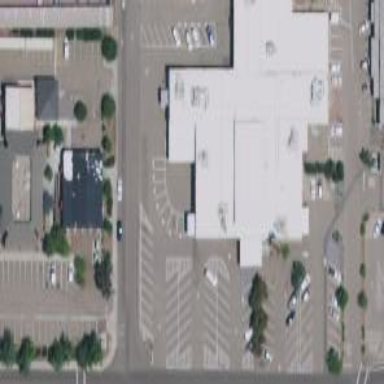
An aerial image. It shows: Commercial building.